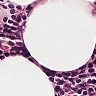
Metastatic tissue present: no